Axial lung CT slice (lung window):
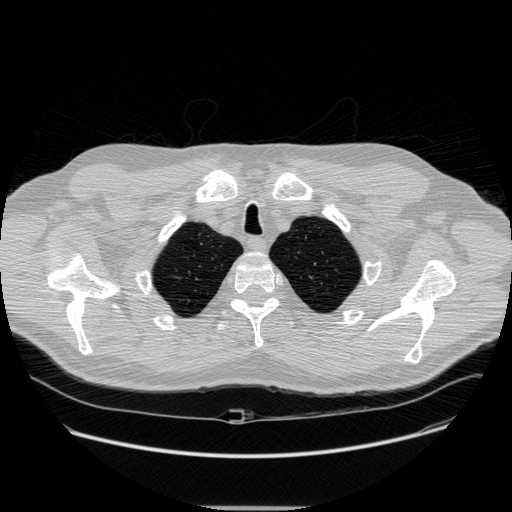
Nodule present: no